Field crop: tomato
Growth stage: 1
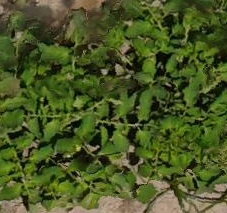
Species: tomato